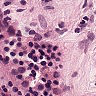
Metastatic tissue present: no